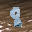
Label: 8